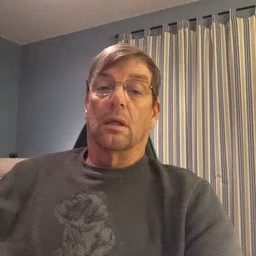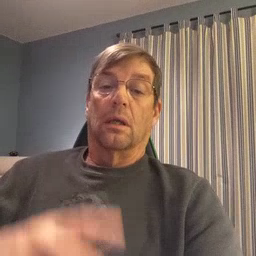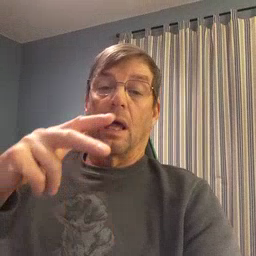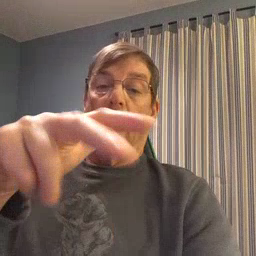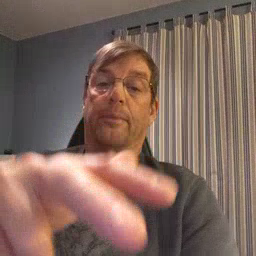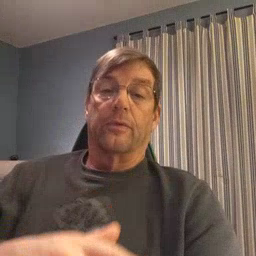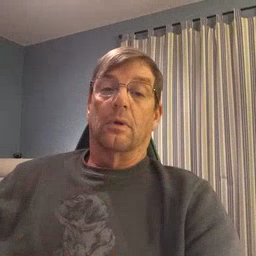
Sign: helicopter